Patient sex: M
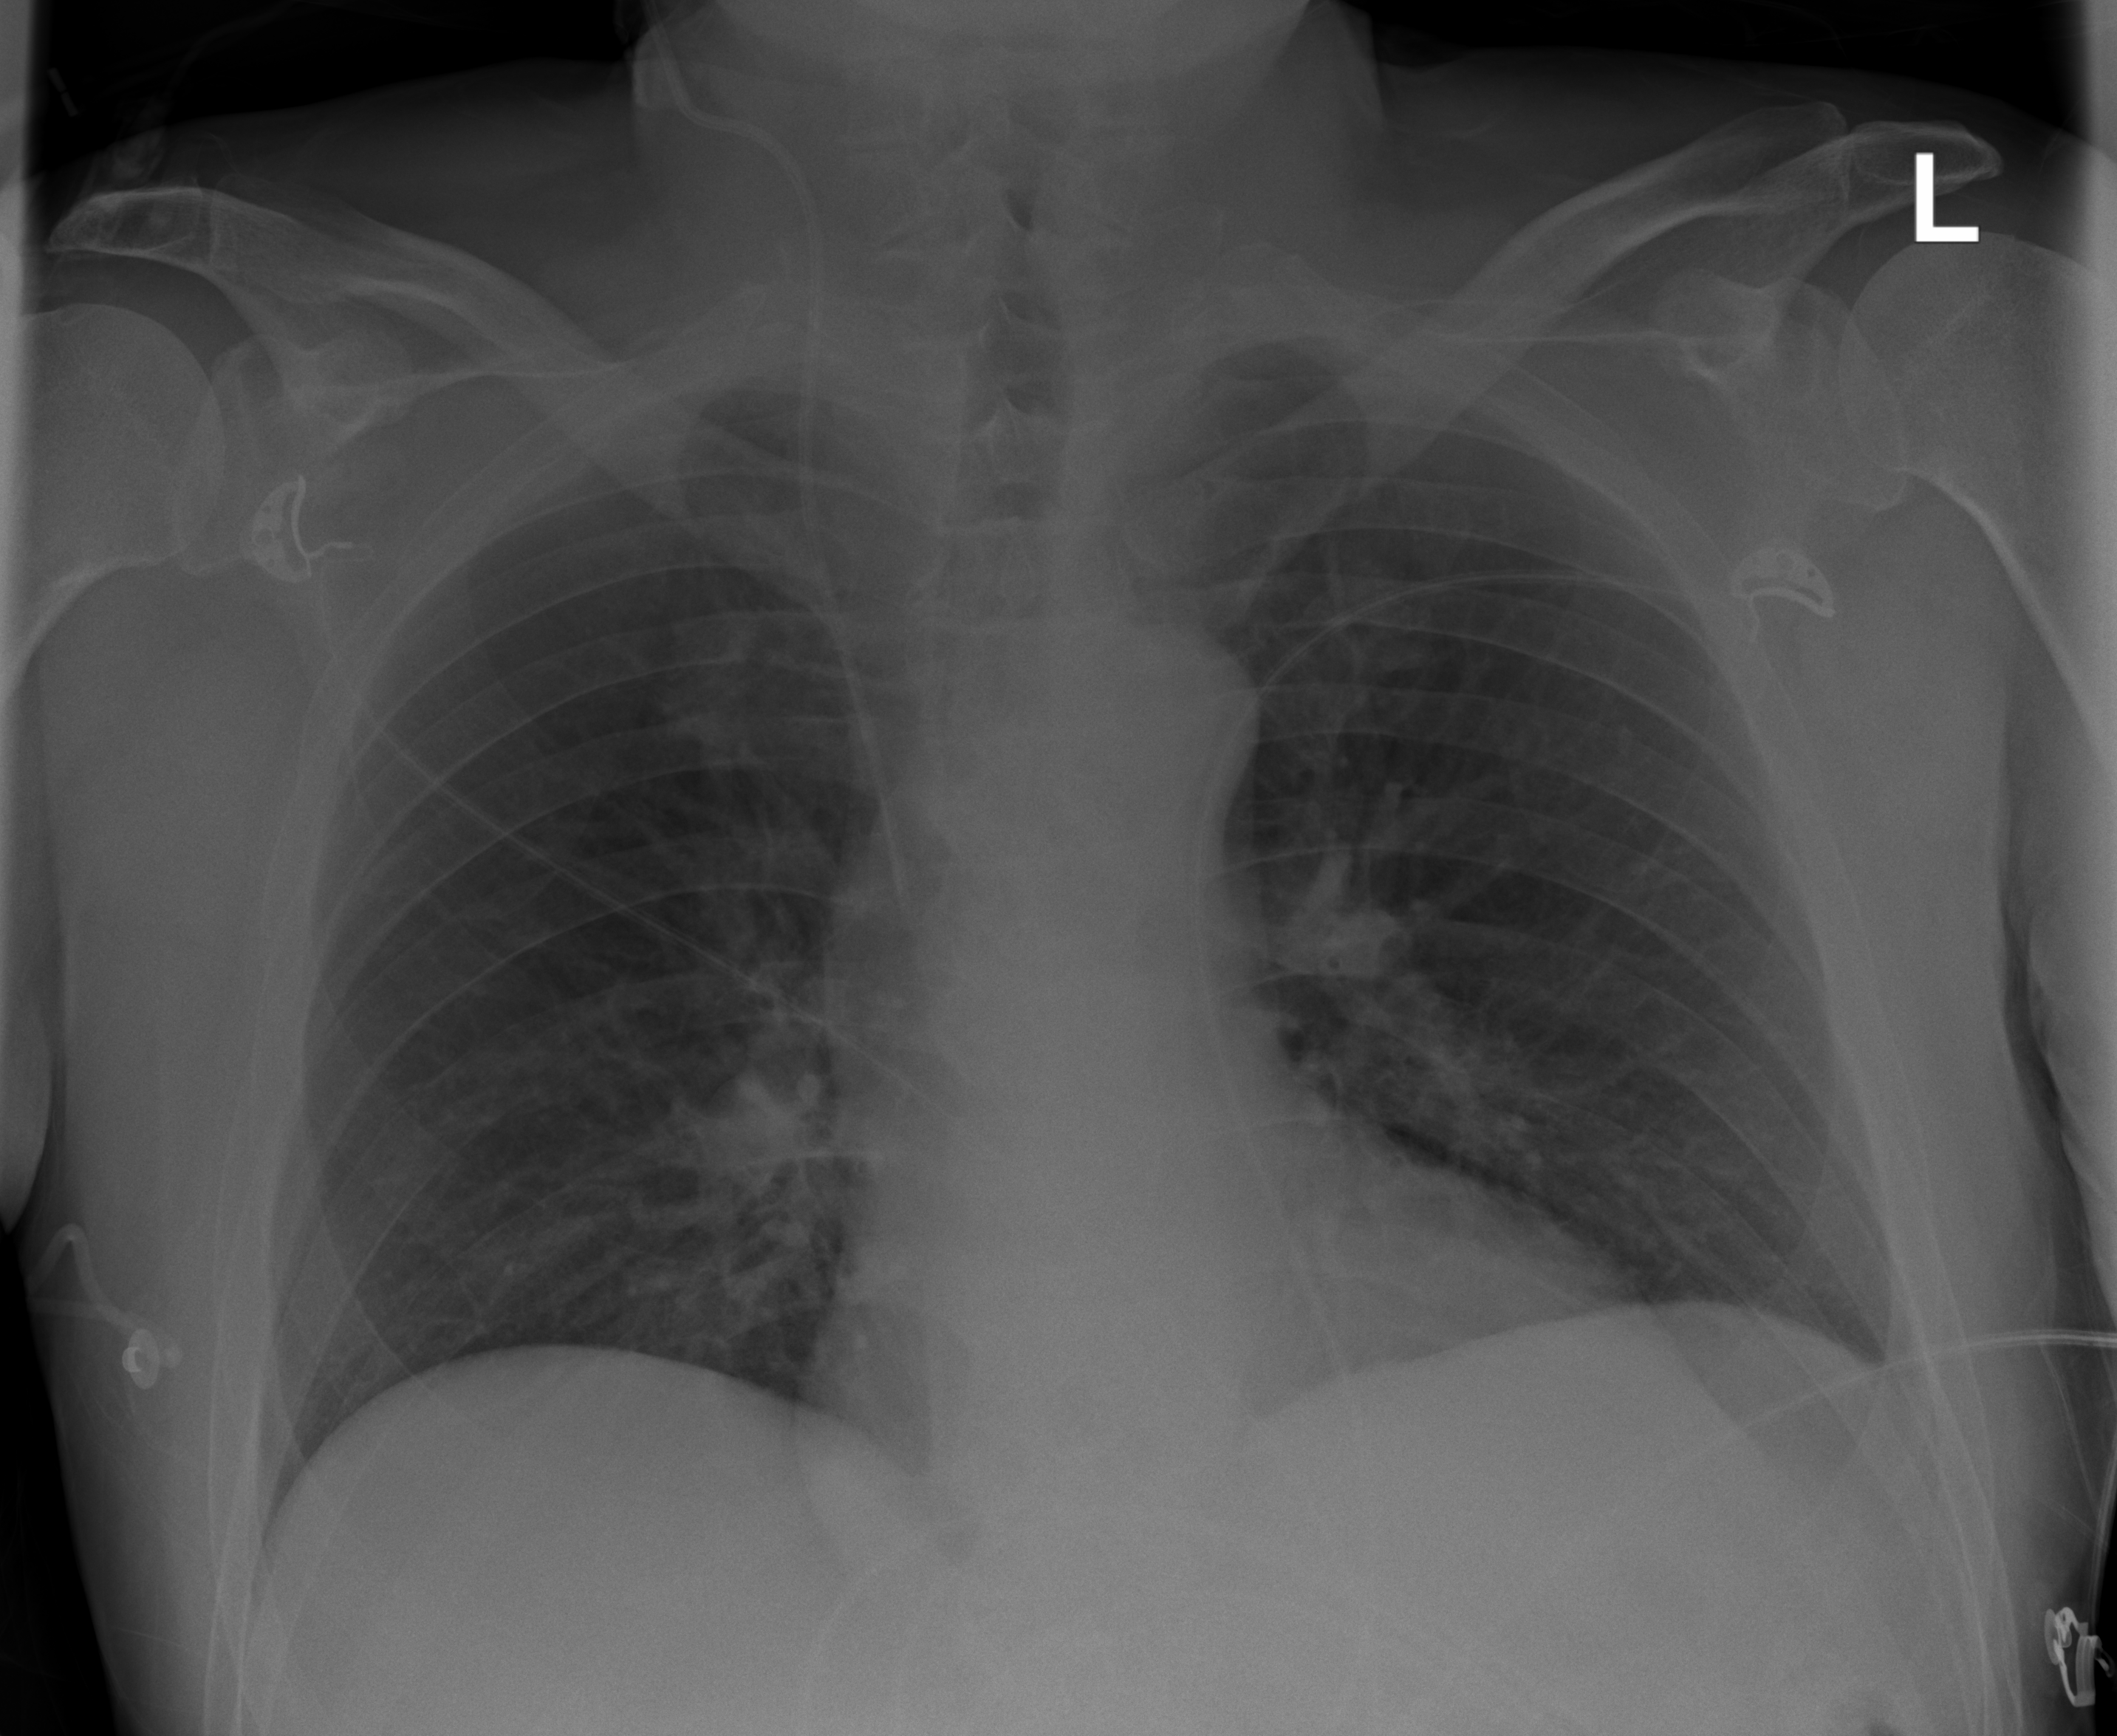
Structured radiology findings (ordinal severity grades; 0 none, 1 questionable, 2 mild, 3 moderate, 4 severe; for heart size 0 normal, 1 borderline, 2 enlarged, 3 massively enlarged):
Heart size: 0
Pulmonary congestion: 2
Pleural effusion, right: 0
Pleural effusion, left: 0
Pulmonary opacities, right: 1
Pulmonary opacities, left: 1
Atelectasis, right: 0
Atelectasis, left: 0